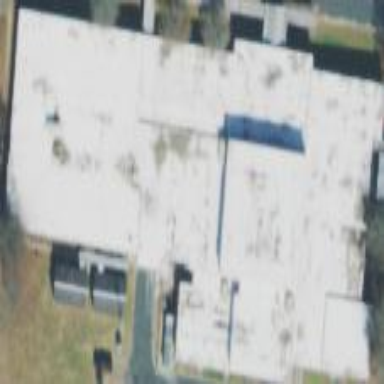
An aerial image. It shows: White-roofed school building.